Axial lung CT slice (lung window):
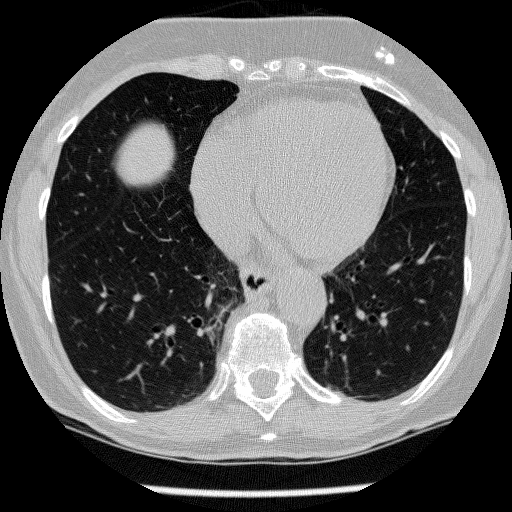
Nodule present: no